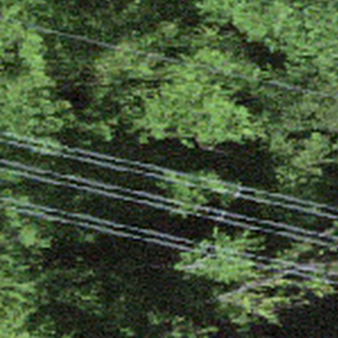
Label: other